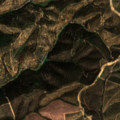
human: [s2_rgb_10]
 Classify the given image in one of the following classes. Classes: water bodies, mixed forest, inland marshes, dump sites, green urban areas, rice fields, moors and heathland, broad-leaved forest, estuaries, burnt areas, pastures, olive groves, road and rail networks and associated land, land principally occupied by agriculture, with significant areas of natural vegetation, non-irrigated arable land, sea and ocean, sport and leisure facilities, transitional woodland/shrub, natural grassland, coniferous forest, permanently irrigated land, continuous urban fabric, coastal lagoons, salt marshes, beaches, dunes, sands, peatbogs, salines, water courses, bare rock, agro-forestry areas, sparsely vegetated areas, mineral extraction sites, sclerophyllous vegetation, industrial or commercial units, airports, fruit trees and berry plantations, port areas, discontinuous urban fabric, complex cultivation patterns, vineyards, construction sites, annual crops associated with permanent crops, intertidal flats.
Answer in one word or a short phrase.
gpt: broad-leaved forest, transitional woodland/shrub